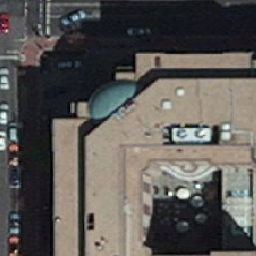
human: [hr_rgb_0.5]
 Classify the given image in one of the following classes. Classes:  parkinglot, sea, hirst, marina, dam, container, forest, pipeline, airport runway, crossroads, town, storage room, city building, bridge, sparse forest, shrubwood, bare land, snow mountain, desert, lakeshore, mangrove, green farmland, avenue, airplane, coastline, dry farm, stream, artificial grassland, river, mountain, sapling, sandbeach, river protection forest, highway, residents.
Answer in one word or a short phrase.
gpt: city building